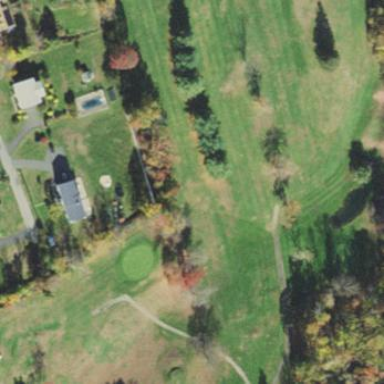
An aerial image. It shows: Golf fairway in the image.